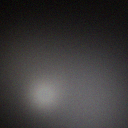
Screen state: off